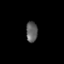
Tissue: skin
Cell type: Fibroblasts
Senescence score: 0.7147
Nuclear area (px): 231
Mean DAPI intensity: 94.922